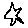
Label: star